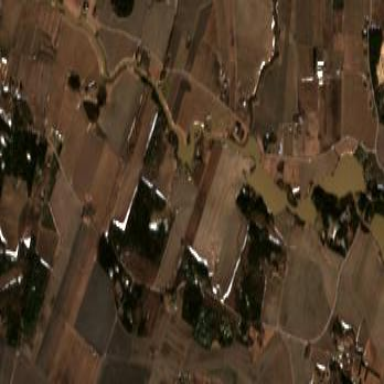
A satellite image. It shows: Picturesque farmland scene.